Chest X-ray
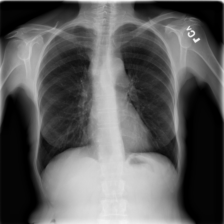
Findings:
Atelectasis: positive
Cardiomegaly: negative
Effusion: negative
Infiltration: negative
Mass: negative
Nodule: negative
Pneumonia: negative
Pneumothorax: negative
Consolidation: negative
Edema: negative
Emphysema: negative
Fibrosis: negative
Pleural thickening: negative
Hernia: negative